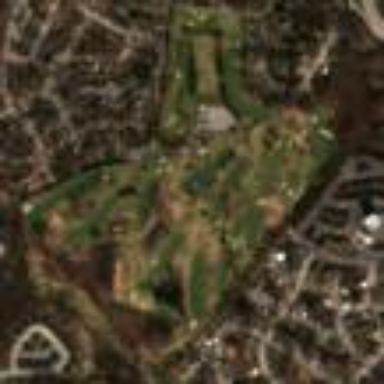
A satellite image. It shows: Golf course surrounded by greenery.